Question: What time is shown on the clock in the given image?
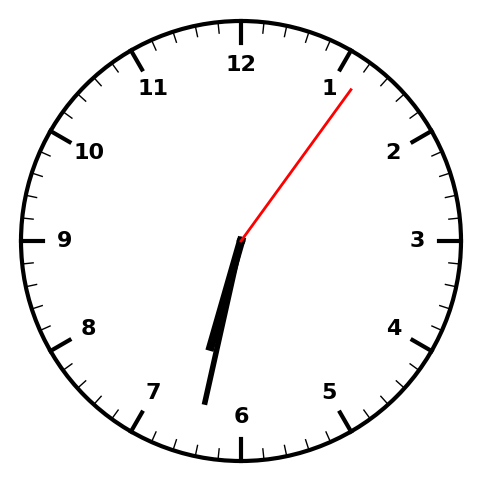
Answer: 06:32:06